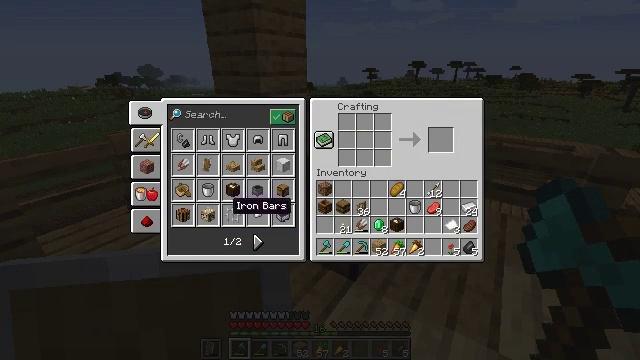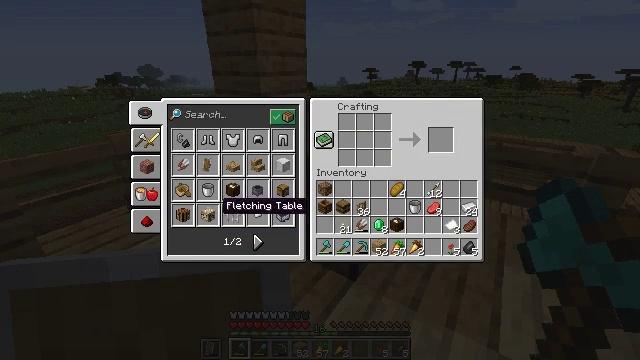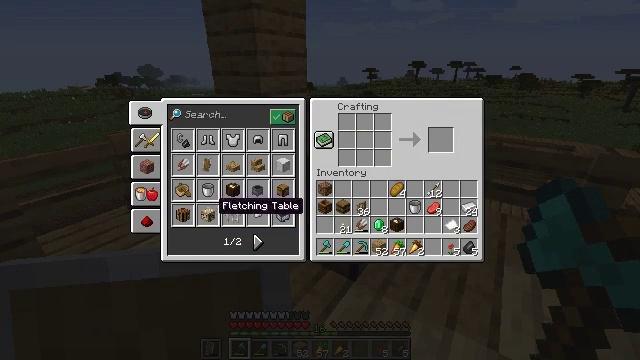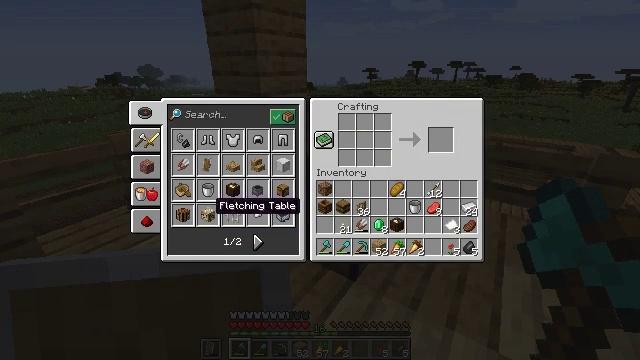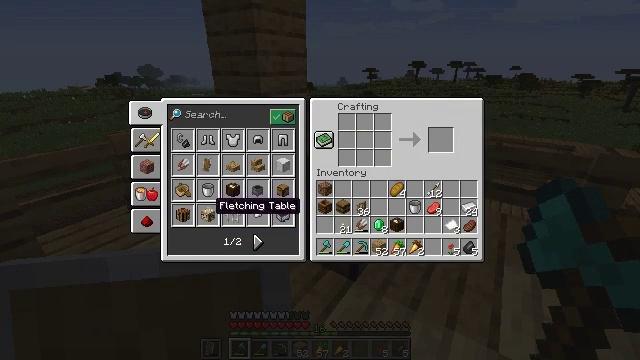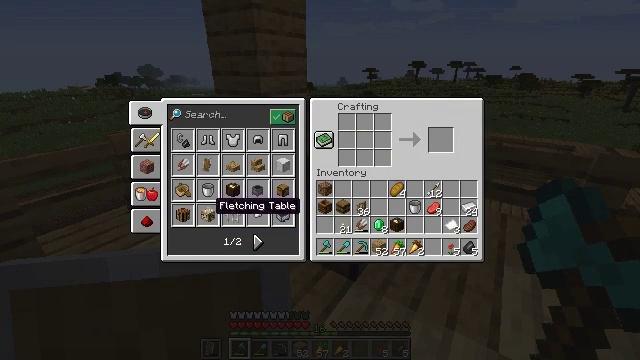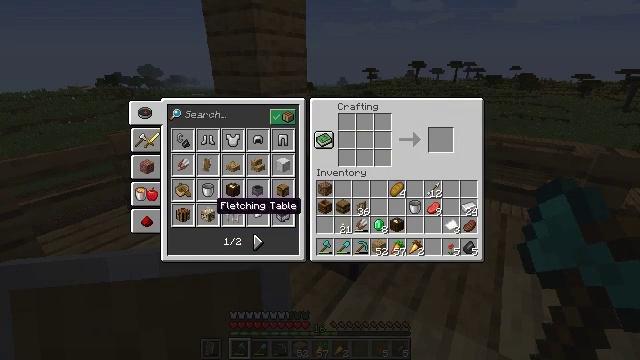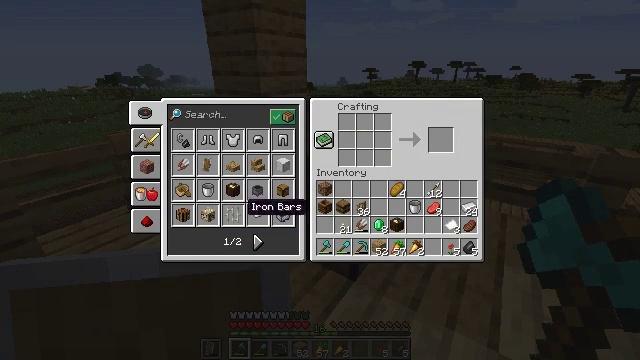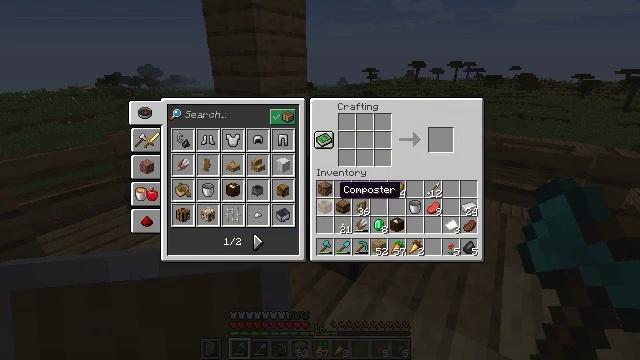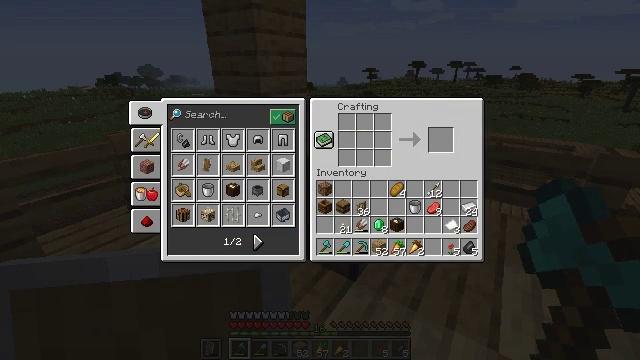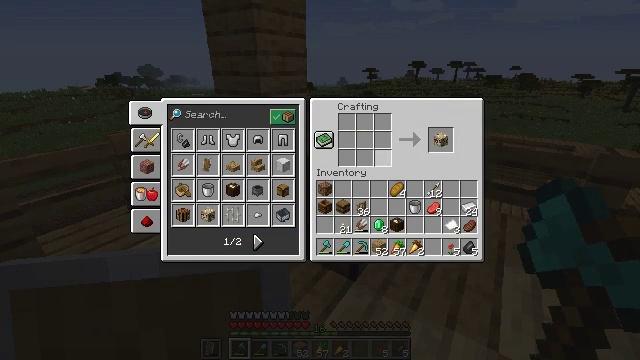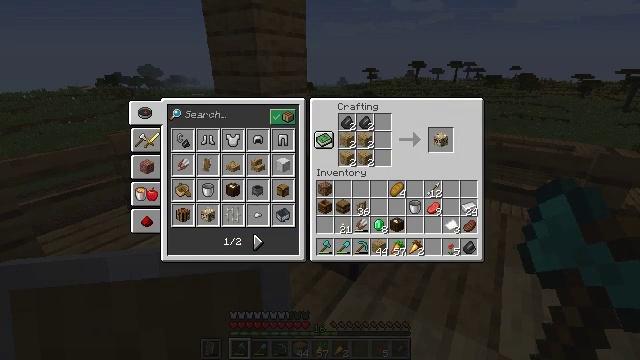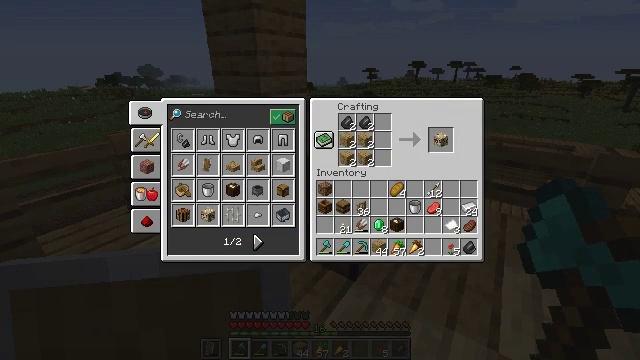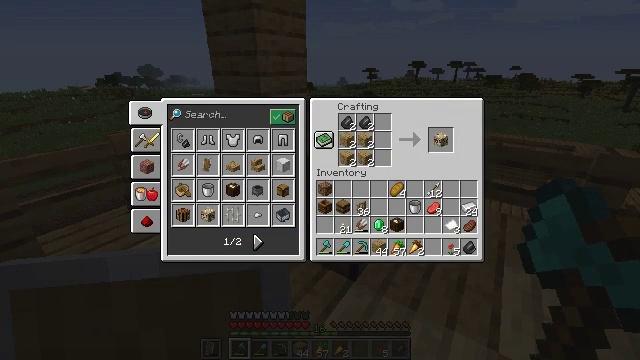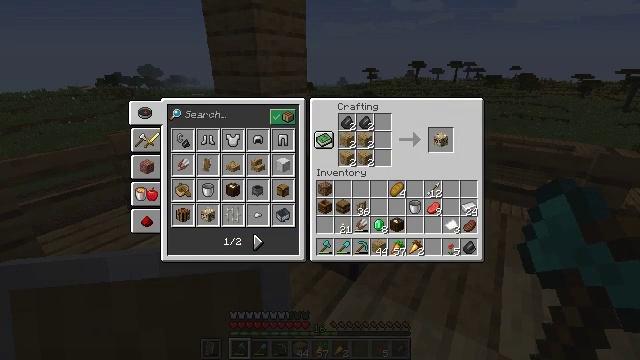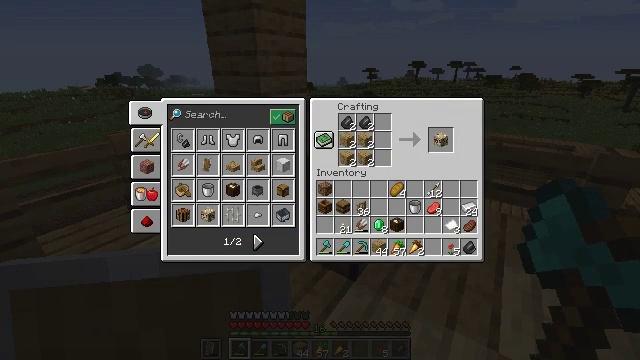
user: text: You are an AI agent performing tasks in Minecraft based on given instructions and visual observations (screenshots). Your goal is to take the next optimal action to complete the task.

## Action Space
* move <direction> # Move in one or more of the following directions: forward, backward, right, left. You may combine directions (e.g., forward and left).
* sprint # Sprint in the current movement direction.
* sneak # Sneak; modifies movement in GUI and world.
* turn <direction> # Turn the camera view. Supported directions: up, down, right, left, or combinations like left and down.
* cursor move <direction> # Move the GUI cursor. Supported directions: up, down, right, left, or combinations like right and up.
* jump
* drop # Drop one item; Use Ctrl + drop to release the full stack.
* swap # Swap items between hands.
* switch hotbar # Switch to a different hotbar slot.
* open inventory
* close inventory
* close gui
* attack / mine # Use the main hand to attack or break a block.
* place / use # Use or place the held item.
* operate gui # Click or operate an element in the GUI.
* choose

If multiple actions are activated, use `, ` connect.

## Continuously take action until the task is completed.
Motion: motion action
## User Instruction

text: Craft a fletching table.
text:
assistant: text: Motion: sneak, cursor move left
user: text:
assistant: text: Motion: sneak
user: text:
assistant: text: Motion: sneak
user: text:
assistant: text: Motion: sneak
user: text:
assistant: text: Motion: sneak, operate gui
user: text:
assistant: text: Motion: sneak, operate gui
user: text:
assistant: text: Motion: sneak, cursor move right, operate gui
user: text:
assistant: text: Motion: sneak, cursor move right and up
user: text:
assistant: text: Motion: sneak, cursor move right and up
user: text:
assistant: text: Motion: sneak, cursor move right and up
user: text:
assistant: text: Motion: sneak, cursor move right and up
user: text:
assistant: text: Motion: sneak
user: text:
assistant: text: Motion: sneak
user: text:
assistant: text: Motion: sneak
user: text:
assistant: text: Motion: sneak
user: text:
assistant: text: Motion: sneak
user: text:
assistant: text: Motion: sneak
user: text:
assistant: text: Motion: sneak
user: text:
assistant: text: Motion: sneak
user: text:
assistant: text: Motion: sneak
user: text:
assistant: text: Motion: sneak, operate gui
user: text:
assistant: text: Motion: sneak, operate gui
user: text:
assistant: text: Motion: sneak, operate gui
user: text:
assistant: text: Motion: sneak
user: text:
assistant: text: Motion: sneak
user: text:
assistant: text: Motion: sneak